Question: I tried to use the "Eclipse mode" to do the , in order to identify compilation error while refactoring:

but IDEA becomes so slow!
Any workaround?
I already tried the IDEA way of compiling and it's not for me: for the first time in ages I am breaking the builds... (and I need to double check from the command line with mvn-compile before to git-push)
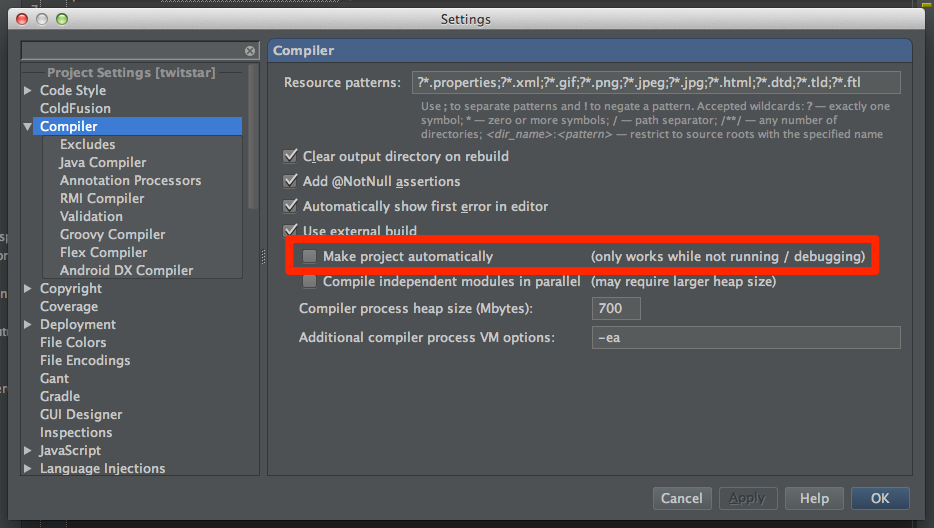
Answer: Eclipse Mode plug-in is known to cause performance issues, uninstall it. 'Make project automatically' should not affect IDE performance. If it's slow, <URL>.